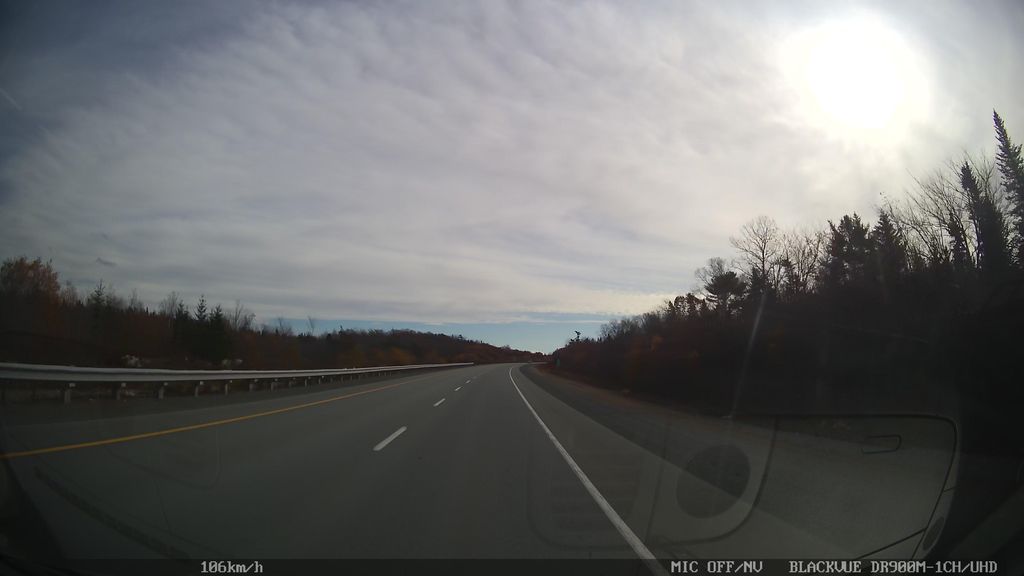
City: halifax